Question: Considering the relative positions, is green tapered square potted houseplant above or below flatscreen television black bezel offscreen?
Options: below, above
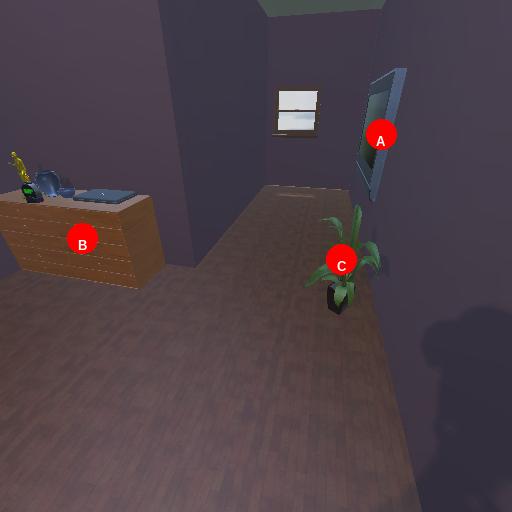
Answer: below